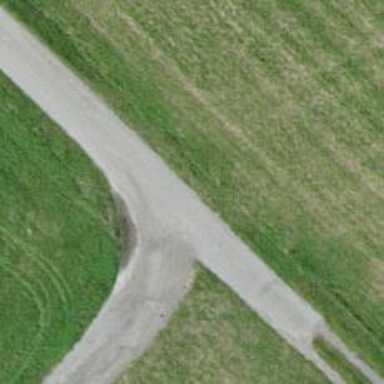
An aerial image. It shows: Unclassified road.